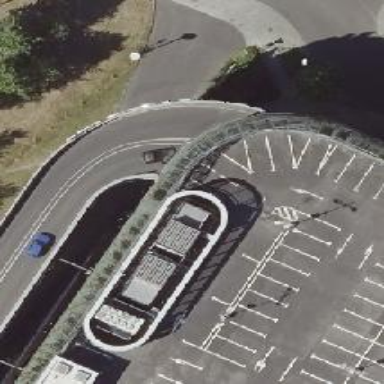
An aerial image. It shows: Multi-storey parking facility.